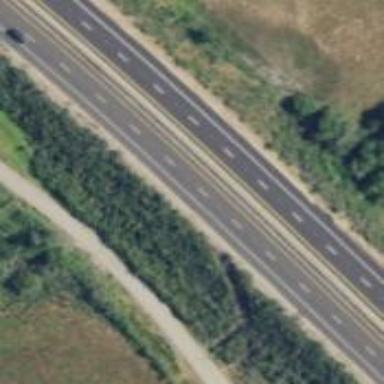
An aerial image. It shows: Expressway with asphalt surface classified as trunk highway.